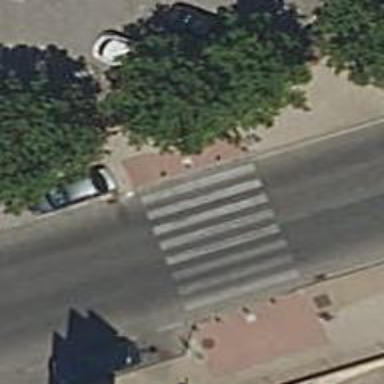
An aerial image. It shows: Zebra crossing on the road.